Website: home-depot
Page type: review-order
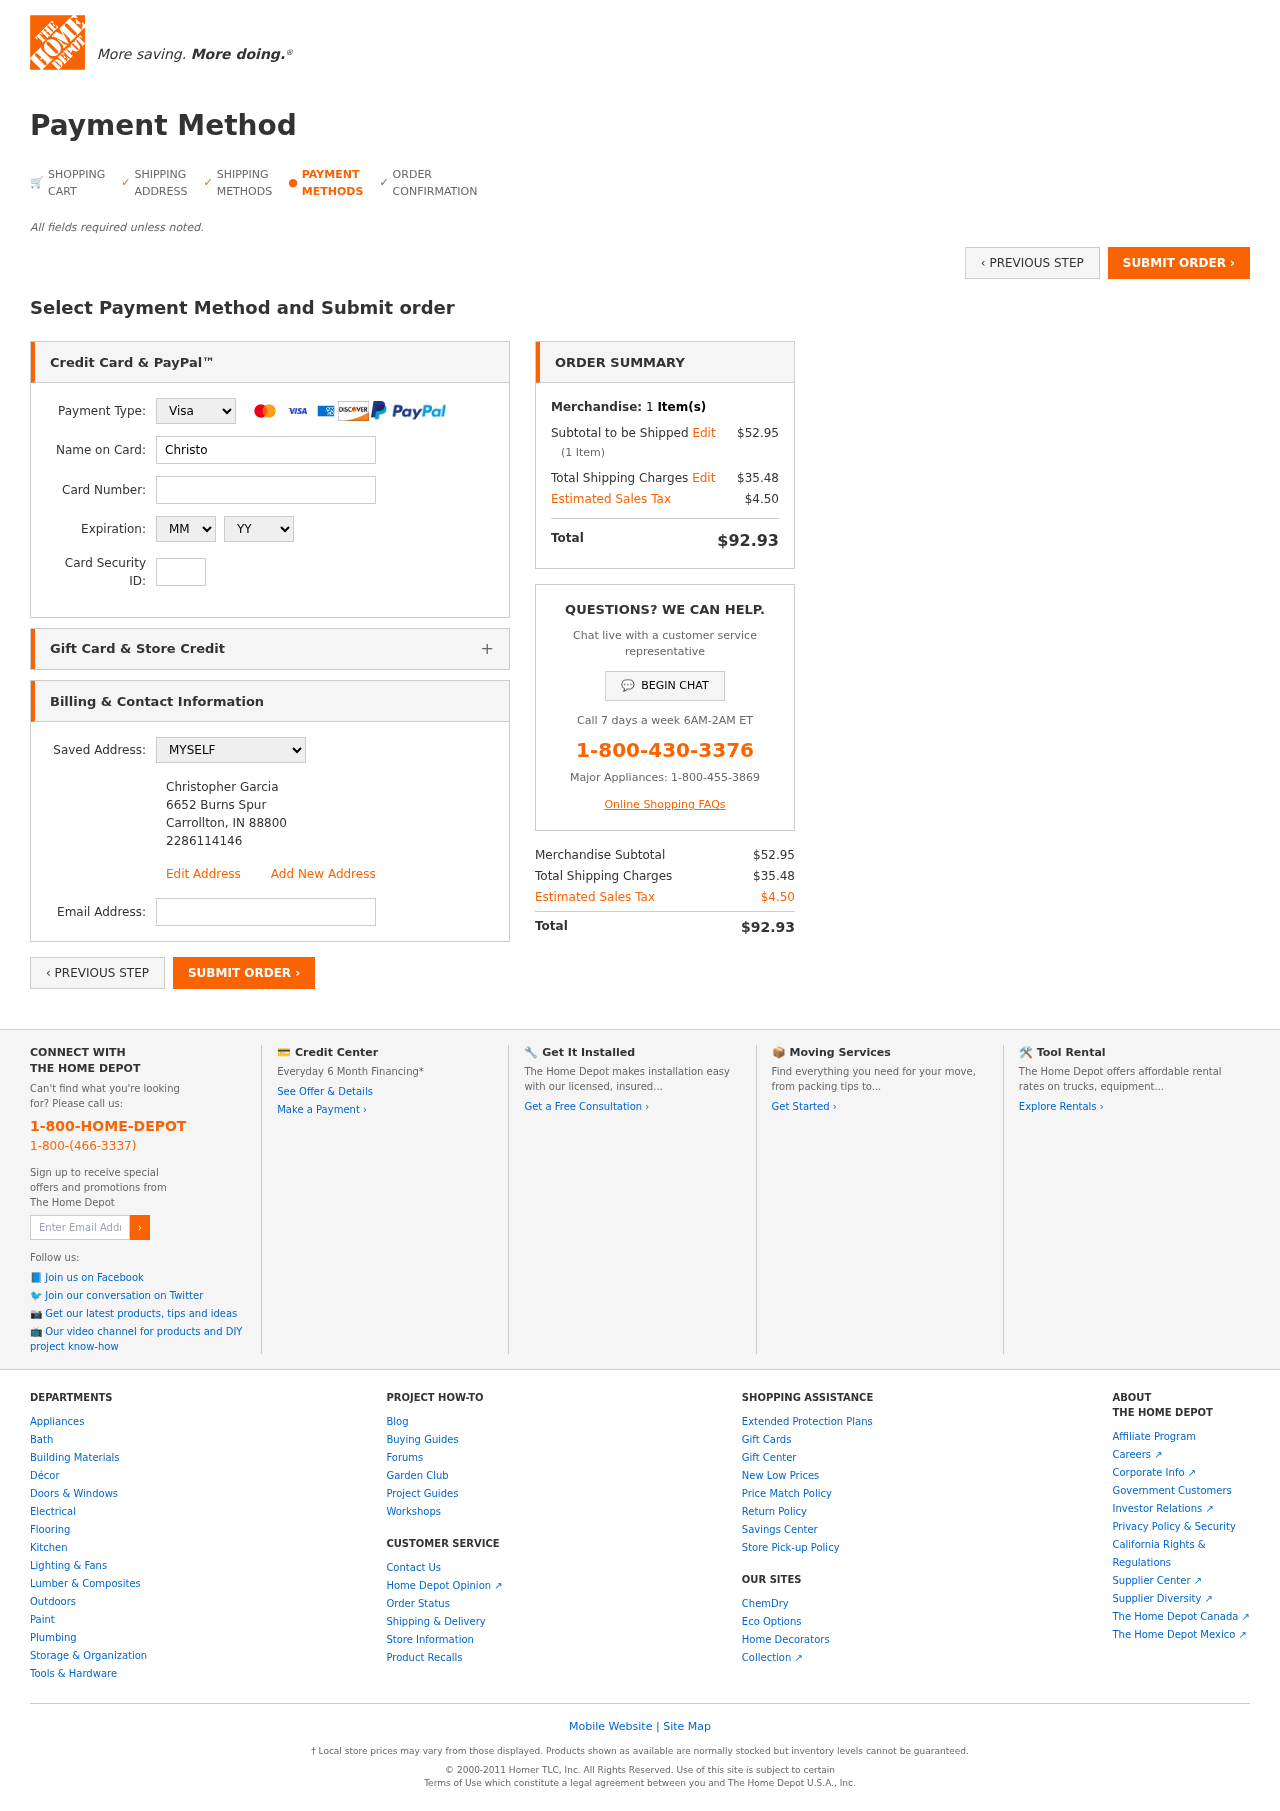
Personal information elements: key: PII_CARD_CVV
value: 704
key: PII_CARD_EXPIRY_MONTH
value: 01
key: PII_CARD_EXPIRY_YEAR
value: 30
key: PII_CARD_NUMBER
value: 4120 2360 0181 5676
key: PII_CARD_TYPE
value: Visa
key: PII_EMAIL
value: christopher_garcia@yahoo.com
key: PII_FULLNAME
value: Christopher Garcia
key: PII_FULLNAME2
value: Christopher Garcia
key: PII_STREET2
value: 6652 Burns Spur
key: PII_CITY2
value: Carrollton
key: PII_STATE_ABBR2
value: IN
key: PII_POSTCODE2
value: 88800
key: PII_PHONE2
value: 2286114146
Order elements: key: ORDER_NUM_ITEMS
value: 1
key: ORDER_SUBTOTAL
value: $52.95
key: ORDER_NUM_ITEMS2
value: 1
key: ORDER_SHIPPING_COST
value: $35.48
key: ORDER_TAX
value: $4.50
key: ORDER_TOTAL
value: $92.93
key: ORDER_SUBTOTAL2
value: $52.95
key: ORDER_SHIPPING_COST2
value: $35.48
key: ORDER_TAX2
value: $4.50
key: ORDER_TOTAL2
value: $92.93